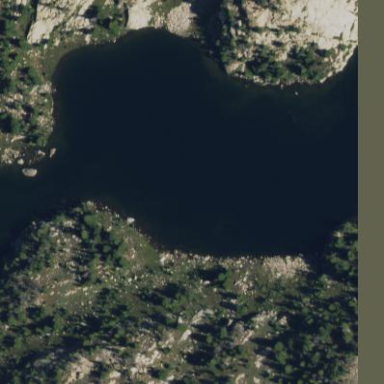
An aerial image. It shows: Lake with natural water.